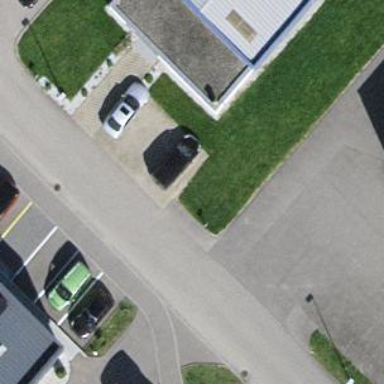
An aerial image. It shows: Street side parking area.